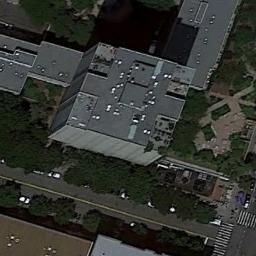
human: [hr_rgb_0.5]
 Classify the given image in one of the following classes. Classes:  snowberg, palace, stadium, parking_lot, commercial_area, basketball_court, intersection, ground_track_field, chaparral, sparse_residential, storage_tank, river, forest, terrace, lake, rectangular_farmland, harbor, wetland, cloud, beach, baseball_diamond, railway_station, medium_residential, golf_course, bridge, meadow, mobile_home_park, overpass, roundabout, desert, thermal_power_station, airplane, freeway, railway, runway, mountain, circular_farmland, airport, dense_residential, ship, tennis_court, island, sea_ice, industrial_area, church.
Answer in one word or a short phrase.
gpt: commercial_area